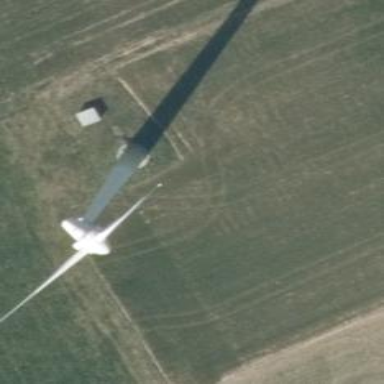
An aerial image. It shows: Wind turbine generating power.